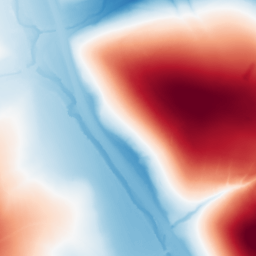
Category: trend_removal
Decomposition family: polynomial_high
Decomposition parameters: degree: 4
Upsampling method: bicubic
Upsampling parameters: scale: 8
Upsampling scale: 8